Question: It is required to place a number of queens so that there is a queen in each row and column. Find the number of different placements of queens that satisfy the constraint that queens cannot attack each other. Now that some queens have been placed in the existing picture, how many different combinations of placements are there for the remaining queens?
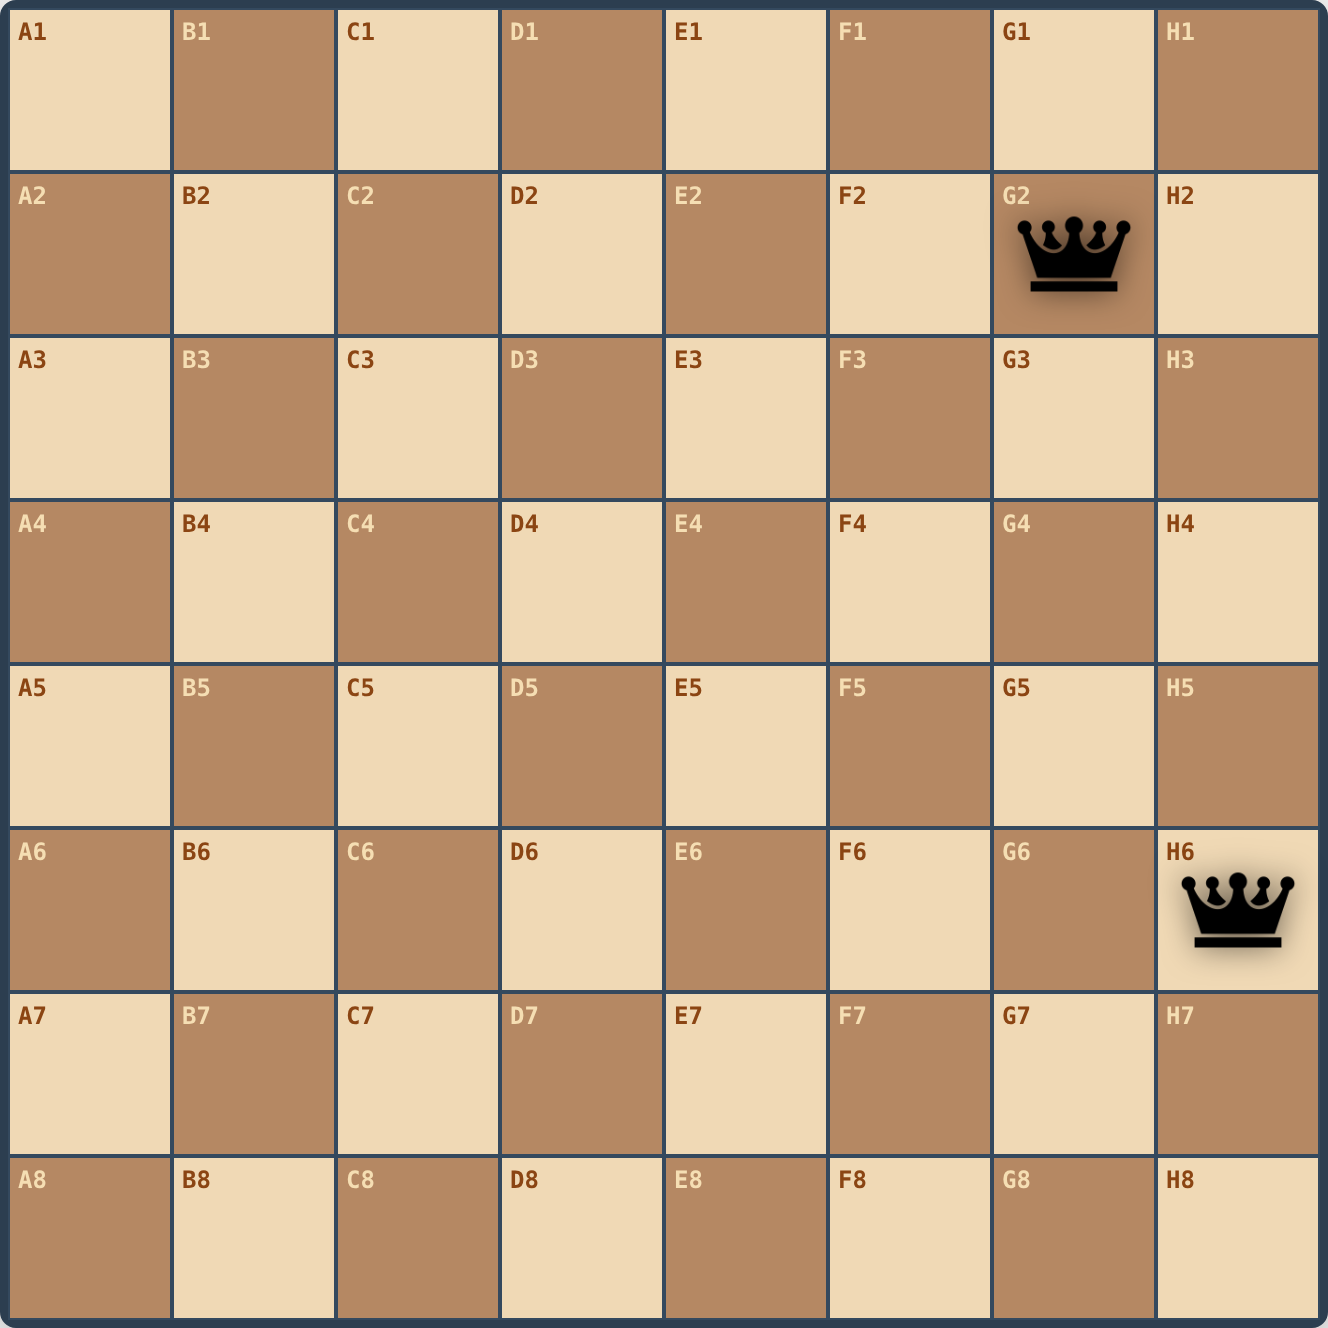
Answer: 2